Question: Hi I want to remove the red color balloon from amchart graph which is coming while mouse hovering. Can anyone help me to solve this
my code is
'''
var clicks =document.getElementById('clicks').value;
var cam_name =document.getElementById('cam_name').value;
var views =document.getElementById('views').value;
var camp_clicks =clicks.split('~');
var camp_names =cam_name.split('~');
var camp_imprs =views.split('~');
//var camp_clicks = [1,2,3,1.5,6,3,7];
var chart;
var chartData_camp = [];
/* var camp_names=['hi','hello','hw','r','u'];
var camp_costs=[1,2,3,4,5];
var camp_imprs=[1,2,3,4,5];
var camp_clicks=[1,2,3,4,5];*/
for (var i = 0; i < camp_names.length; i++) {
chartData_camp.push({
camp_name: camp_names[i],
camp_click: camp_clicks[i]
});
}
AmCharts.ready(function () {
// generate some random data first
// SERIAL CHART
chart = new AmCharts.AmSerialChart();
chart.pathToImages = 'http://www.xxx.com/en/Images/';
chart.zoomOutButton = {
backgroundColor: '#fff',
backgroundAlpha: 0.15
};
chart.dataProvider = chartData_camp;
chart.categoryField = 'camp_name';
//graph.balloonText = "[[balloon2]]";
chart.balloon.showBullet = false;
// listen for 'dataUpdated' event (fired when chart is inited) and call zoomChart method when it happens
chart.addListener('dataUpdated', zoomChart);
// var cursorSettings = new AmCharts.ChartCursorSettings();
//cursorSettings.valueBalloonsEnabled = false;
// third value axis (on the left, detached)
camp_clickAxis = new AmCharts.ValueAxis();
// camp_clickAxis.offset = 50; // this line makes the axis to appear detached from plot area
camp_clickAxis.gridAlpha = 0;
camp_clickAxis.axisColor = '#3183D5';
camp_clickAxis.axisThickness = 2;
camp_clickAxis.balloonText = "";
// camp_clickAxis.lineAlpha = 2;
camp_clickAxis.lineColor = "#E5F3F9";
// camp_clickAxis.fillAlphas = 0.3; // setting fillAlphas to > 0 value makes it area graph
chart.addValueAxis(camp_clickAxis);
// GRAPHS
// third graph
var camp_clickGraph = new AmCharts.AmGraph();
camp_clickGraph.valueAxis = camp_clickAxis; // we have to indicate which value axis should be used
camp_clickGraph.type = "smoothedLine"; // this line makes the graph smoothed line.
camp_clickGraph.valueField = 'camp_click';
camp_clickGraph.title = ' ';
camp_clickGraph.bullet = 'round';
camp_clickGraph.bulletSize = 10;
camp_clickGraph.lineColor = '#058DC7';
camp_clickGraph.lineThickness = 3;
camp_clickGraph.hideBulletsCount = 30;
camp_clickGraph.fillAlphas = 0.1;
chart.addGraph(camp_clickGraph);
// CURSOR
var chartCursor = new AmCharts.ChartCursor();
chartCursor.cursorPosition = 'mouse';
chart.addChartCursor(chartCursor);
// SCROLLBAR
/*var chartScrollbar = new AmCharts.ChartScrollbar();
chart.addChartScrollbar(chartScrollbar);*/
// LEGEND
var legend = new AmCharts.AmLegend();
legend.marginLeft = 110;
chart.addLegend(legend);
// WRITE
chart.write('camp_graph');
});
function zoomChart() {
// different zoom methods can be used - zoomToIndexes, zoomToDates, zoomToCategoryValues
chart = new AmCharts.AmSerialChart();
chart.zoomToIndexes(0,30);
}
'''

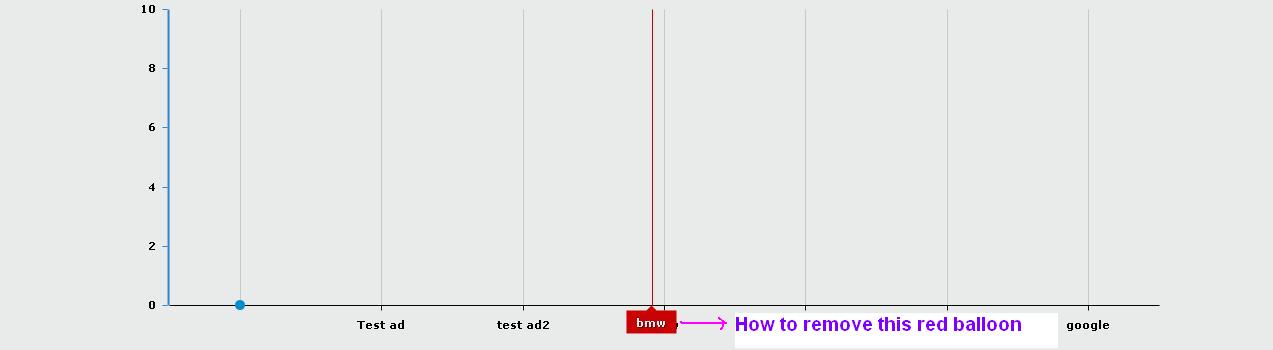
Answer: I found the answer. Add this line for javascript chart to disable balloon
'''
var chartCursor = new AmCharts.ChartCursor();
chart.addChartCursor(chartCursor);
chartCursor.enabled=false;
'''
documentation <URL>